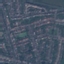
Label: Residential